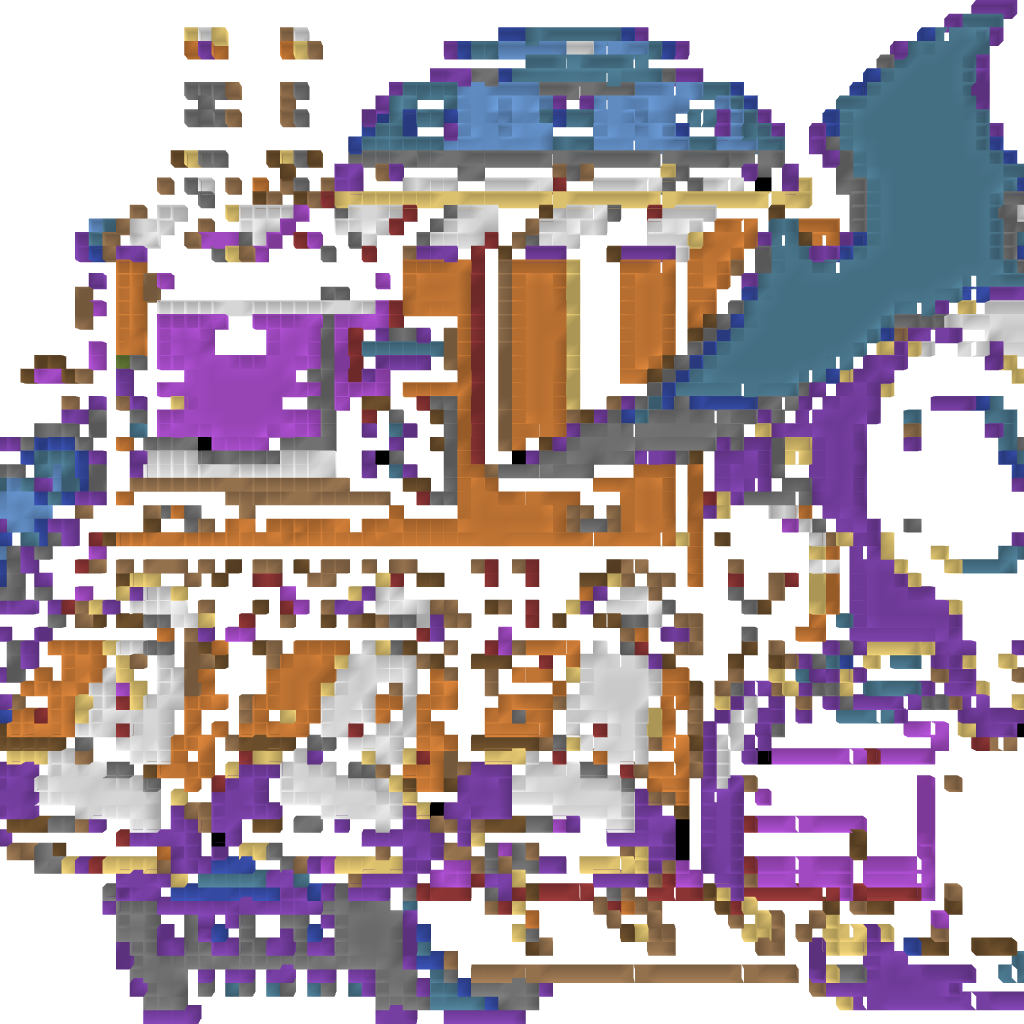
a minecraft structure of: Wily Machine #10 (ErnieCIII) bad low quality